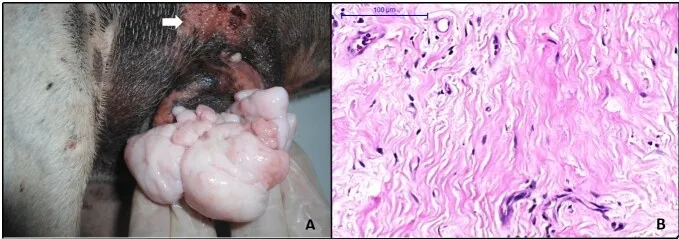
Mass of a dog's penis after chemotherapeutic treatment. Note the redness on the abdominal skin (white arrow). Right ventrolateral view of the animal (A). Micrograph evidencing fibroblasts dispersed in extracellular matrix and collagenous fibers. Staining by H. At 20x objective.
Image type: medical_photograph (other_medical_photograph)